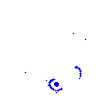
Particle: pion